Interaction volume radius: 5 \u00c5
Interaction volume height: 10 \u00c5
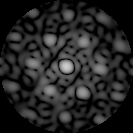
Disorder parameter: 0.4692